Aerial crown-view tile of a tropical tree (Barro Colorado Island, Panama), acquired 20240716:
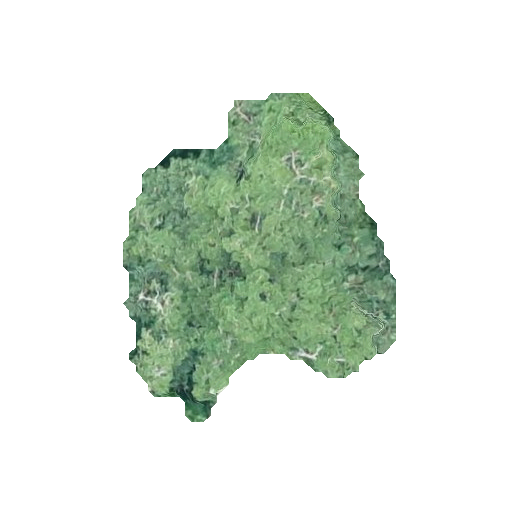
Species: Brosimum alicastrum
GBIF accepted scientific name: Brosimum alicastrum
Crown area: 95.059 m²